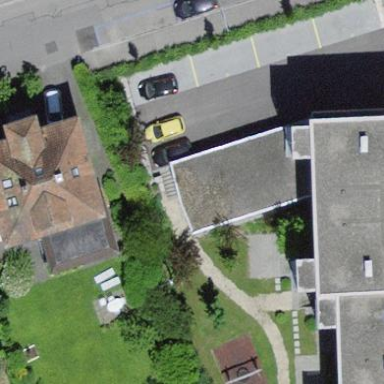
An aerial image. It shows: Group of garages.